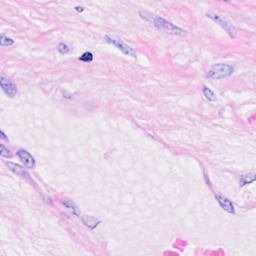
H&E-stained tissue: Breast